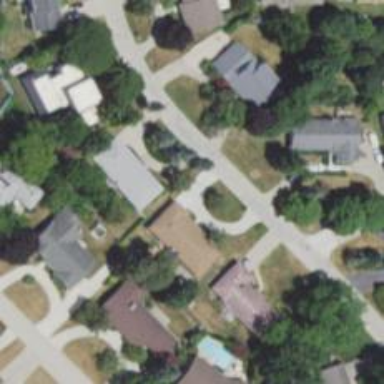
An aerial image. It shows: Driveway.